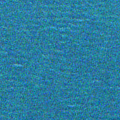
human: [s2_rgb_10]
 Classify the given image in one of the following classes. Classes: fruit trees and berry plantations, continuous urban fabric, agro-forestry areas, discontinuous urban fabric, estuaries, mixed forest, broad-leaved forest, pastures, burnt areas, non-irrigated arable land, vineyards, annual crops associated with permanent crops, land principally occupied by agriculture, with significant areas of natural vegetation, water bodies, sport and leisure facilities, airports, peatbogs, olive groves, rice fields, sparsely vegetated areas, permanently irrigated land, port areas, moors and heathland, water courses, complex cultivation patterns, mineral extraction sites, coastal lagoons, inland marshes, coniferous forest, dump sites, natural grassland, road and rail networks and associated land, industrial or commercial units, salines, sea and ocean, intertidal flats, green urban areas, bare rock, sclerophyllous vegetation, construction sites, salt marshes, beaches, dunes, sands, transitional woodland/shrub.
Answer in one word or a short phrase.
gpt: sea and ocean